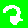
Digit: 2